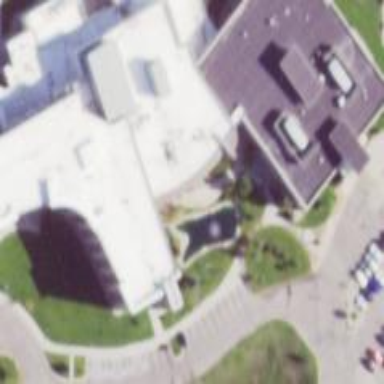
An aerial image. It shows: Healthcare facility identified as hospital.